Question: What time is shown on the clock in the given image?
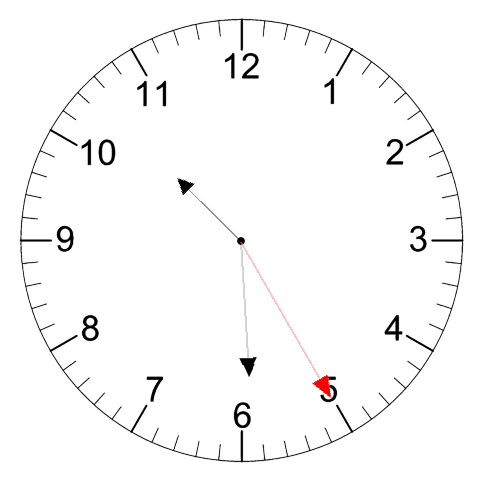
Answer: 10:29:25